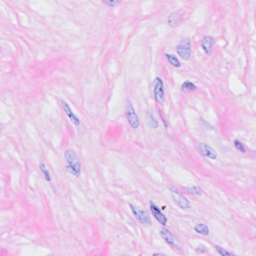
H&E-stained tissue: Breast